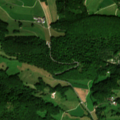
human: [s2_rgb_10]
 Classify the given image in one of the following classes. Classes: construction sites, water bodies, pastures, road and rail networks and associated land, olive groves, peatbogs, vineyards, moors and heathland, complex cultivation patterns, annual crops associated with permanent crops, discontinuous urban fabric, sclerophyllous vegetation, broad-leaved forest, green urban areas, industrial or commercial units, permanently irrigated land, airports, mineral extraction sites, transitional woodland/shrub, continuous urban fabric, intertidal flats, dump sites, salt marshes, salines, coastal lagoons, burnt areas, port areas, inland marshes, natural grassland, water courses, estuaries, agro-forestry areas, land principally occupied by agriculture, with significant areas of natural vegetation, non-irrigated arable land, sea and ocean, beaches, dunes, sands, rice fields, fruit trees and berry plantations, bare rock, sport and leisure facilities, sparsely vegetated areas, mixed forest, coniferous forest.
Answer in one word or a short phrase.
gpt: complex cultivation patterns, broad-leaved forest, mixed forest